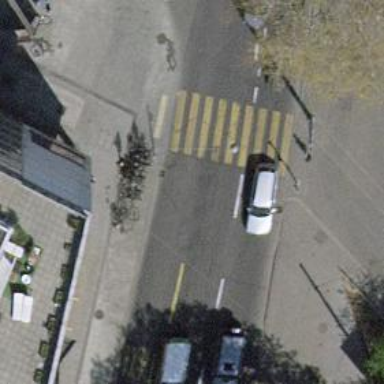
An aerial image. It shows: Asphalt road with lane dedicated for buses on the right side. There is also shared bus and cycle lane on the right side.